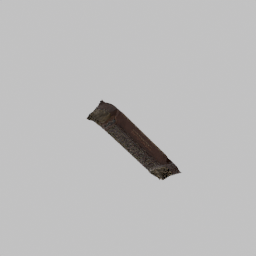
Label: nature